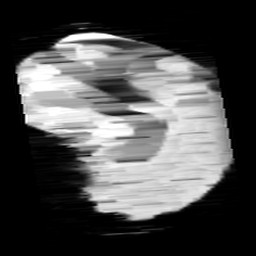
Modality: minIP
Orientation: sagittal
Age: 10
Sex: male
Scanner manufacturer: siemens
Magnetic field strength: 3 T
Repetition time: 0.027 s
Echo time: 0.02 s